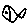
Label: fish